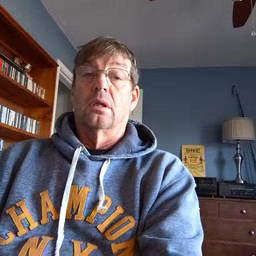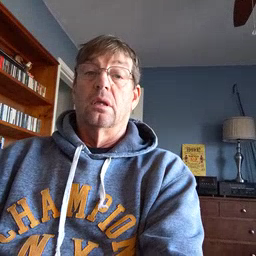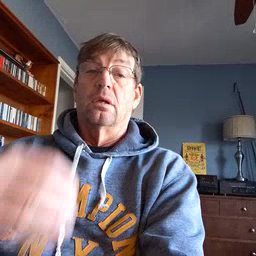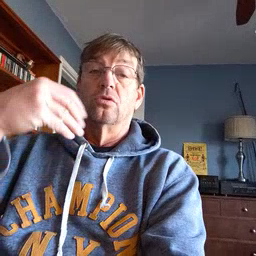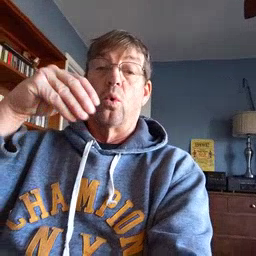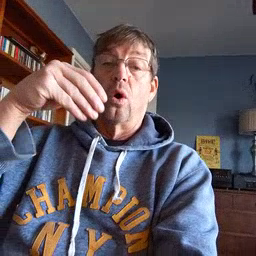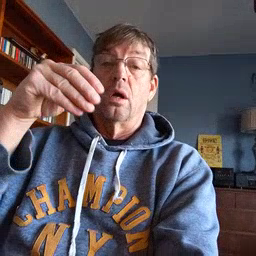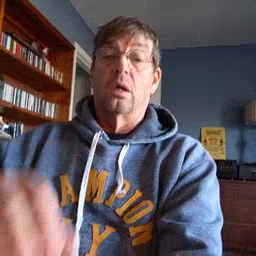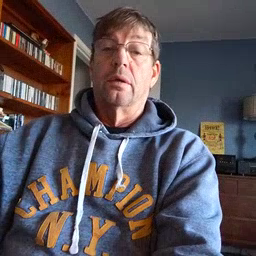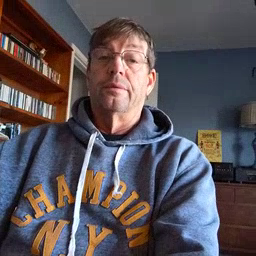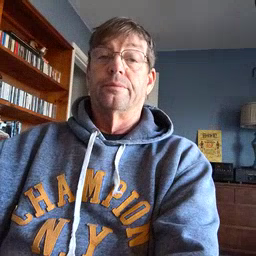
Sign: store